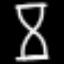
Label: hourglass